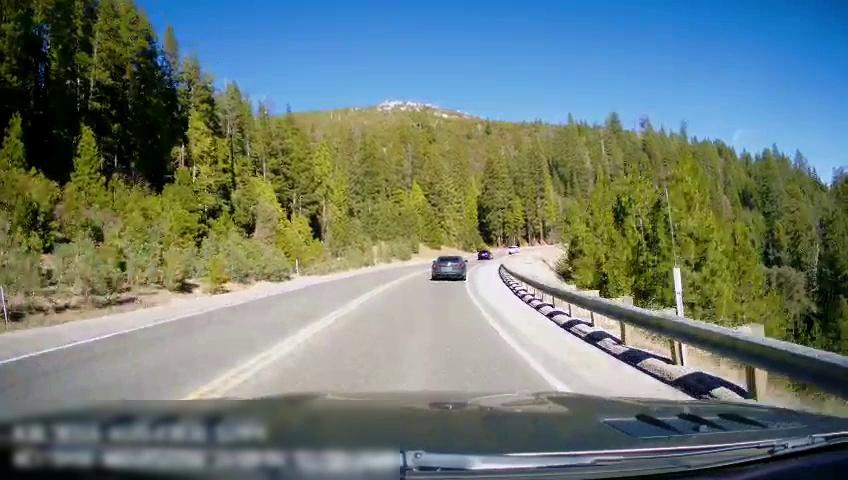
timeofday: Day
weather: Sunny
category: Drivable Space
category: Vehicles | Car
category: Vehicles | Car
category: Vehicles | Car
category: Lanes | Opposite Lane
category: Lanes | Current Lane
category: Lanes | Opposite Lane
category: Lanes | Current Lane